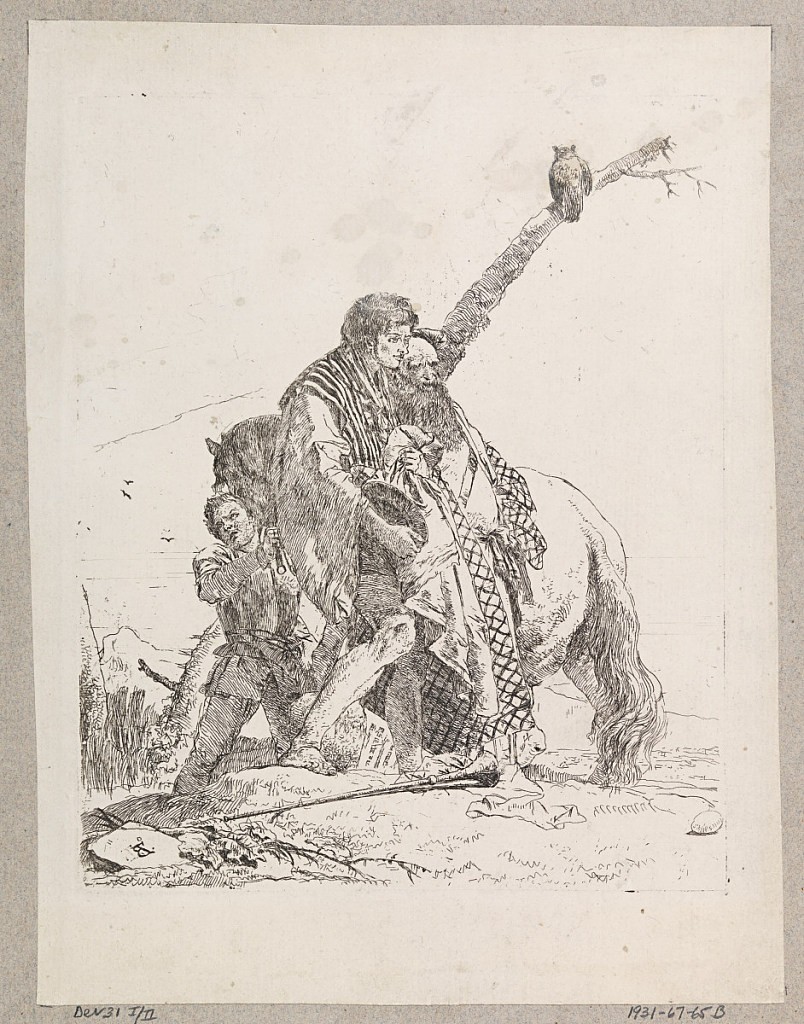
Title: Magus and Youth, with a Horse and Groom, plate 19 from the Scherzi di Fantasia
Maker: Giovanni Battista Tiepolo, Italian, 1692 - 1770
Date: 1750–1760
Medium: Etching on laid paper
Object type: Print
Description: First state, before the number
A young man and an old man stand near a horse held by an attendant.